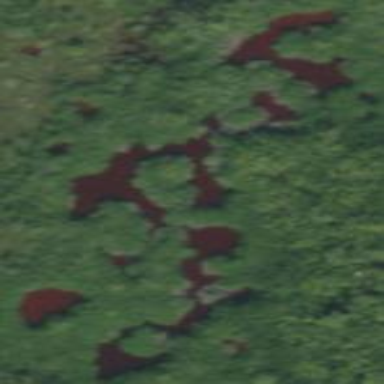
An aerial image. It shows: Peaceful pond surrounded by nature.